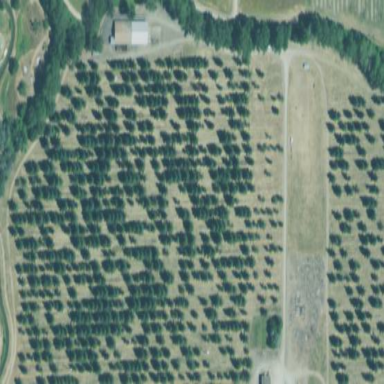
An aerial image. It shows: Orchard.